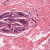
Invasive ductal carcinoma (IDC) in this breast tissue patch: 0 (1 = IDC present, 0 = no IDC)